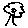
Label: tree